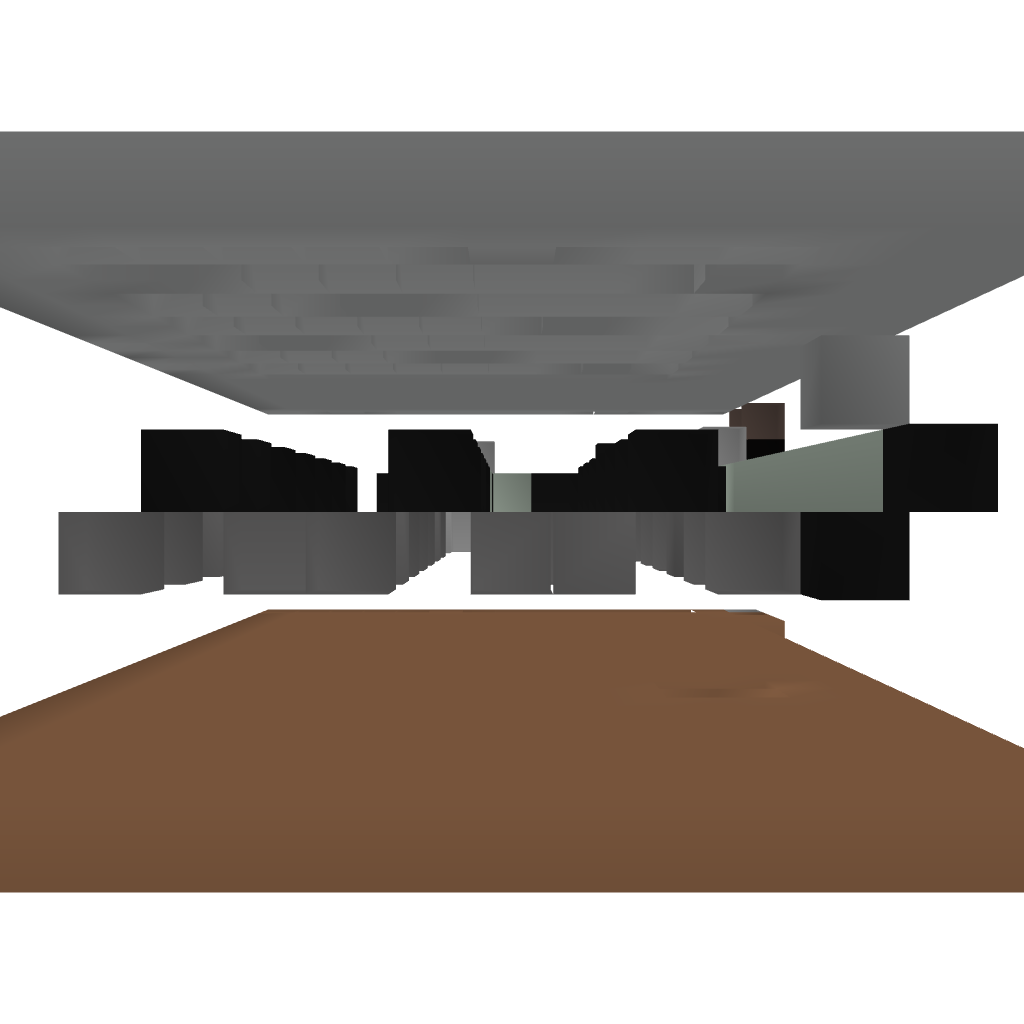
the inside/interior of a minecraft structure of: Ultimate Fireworks Machine